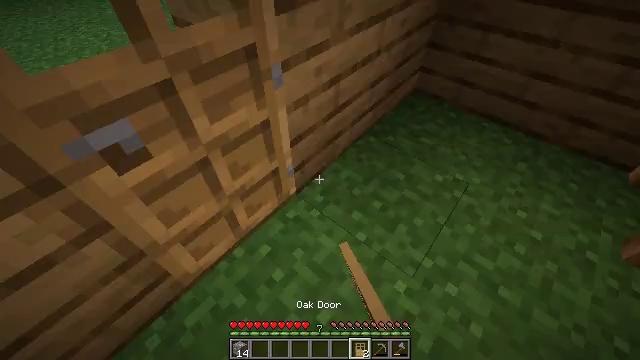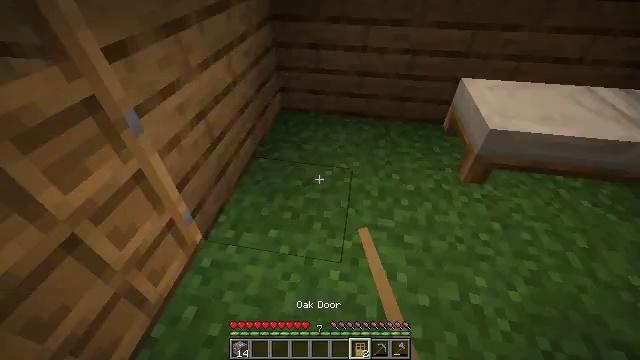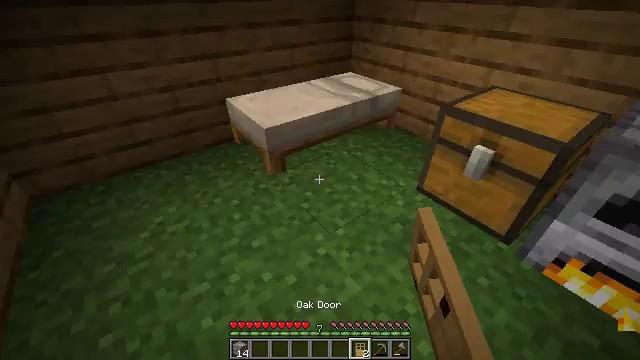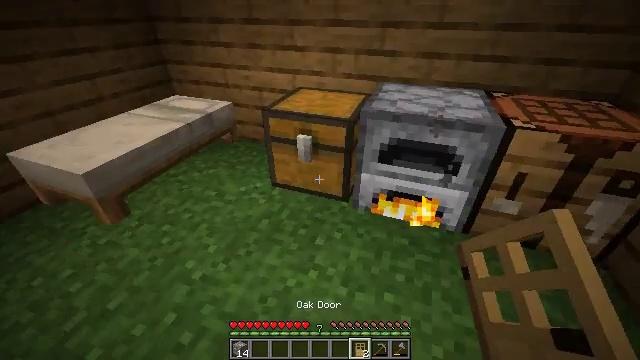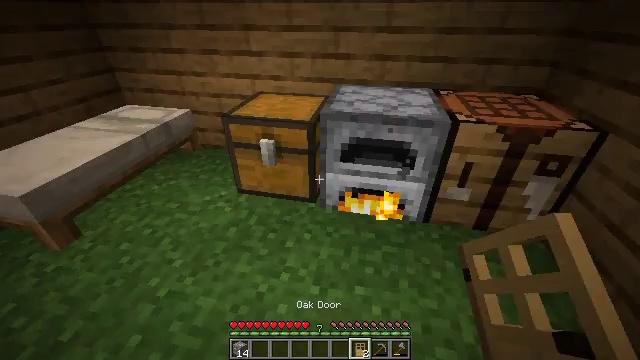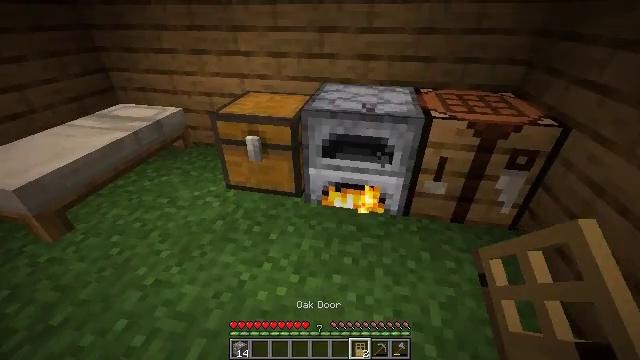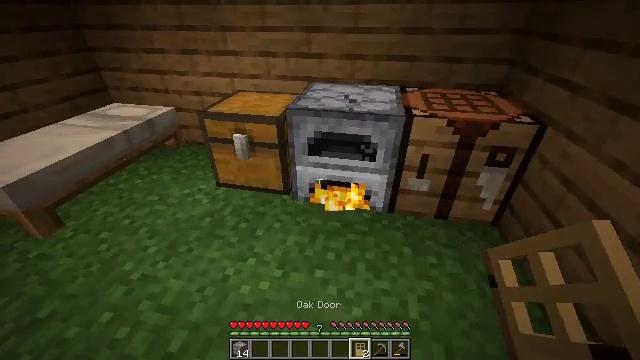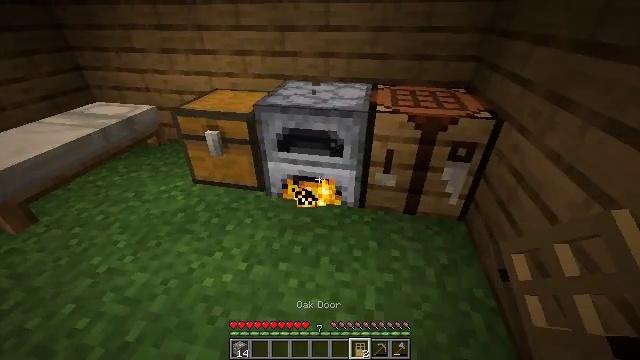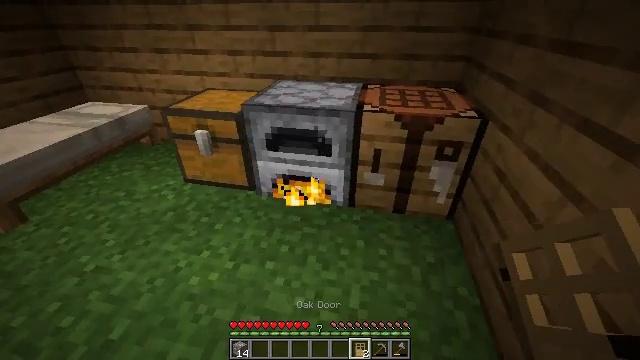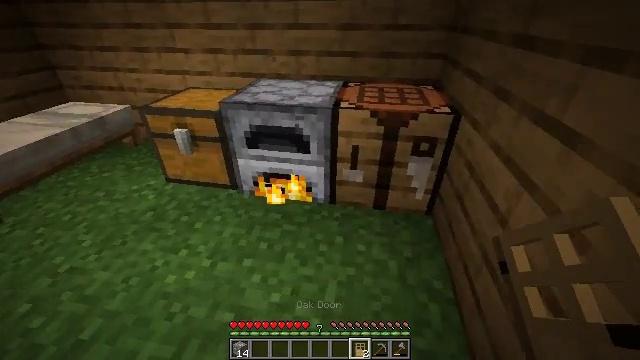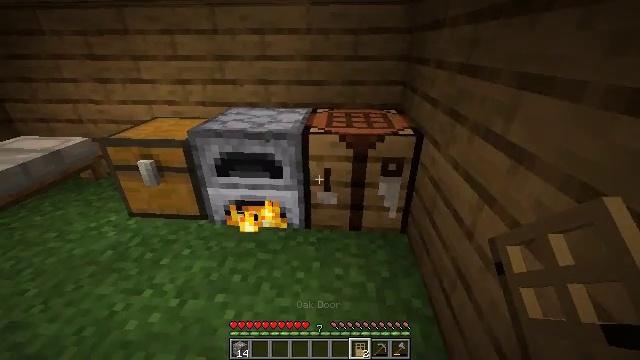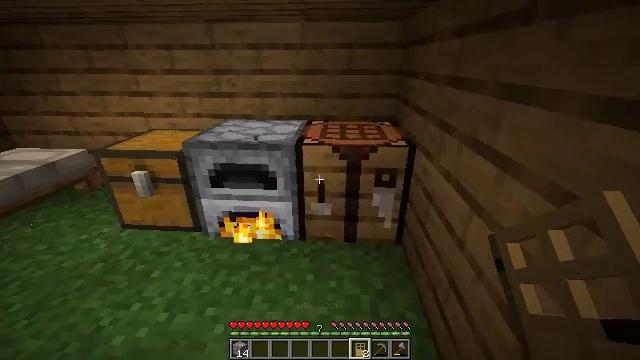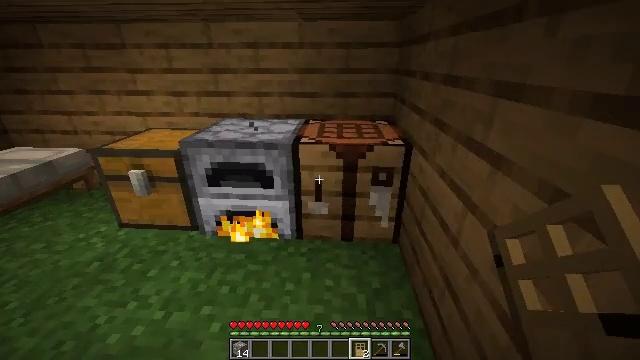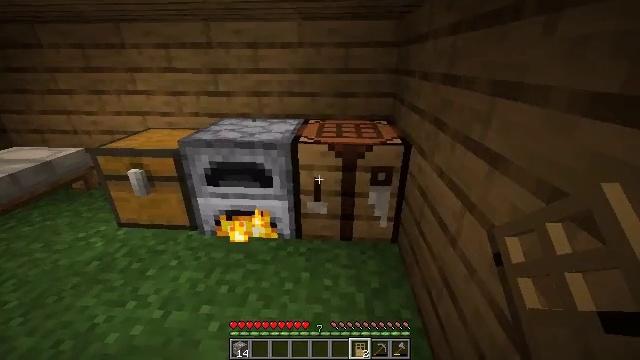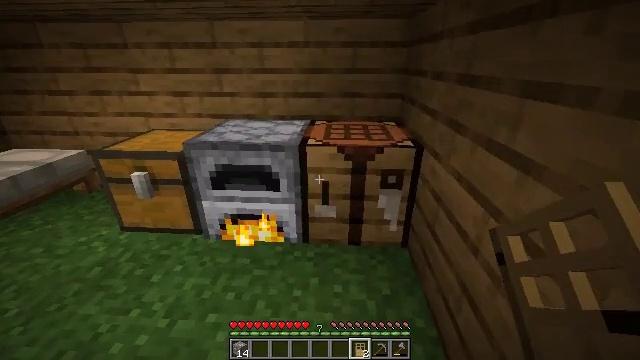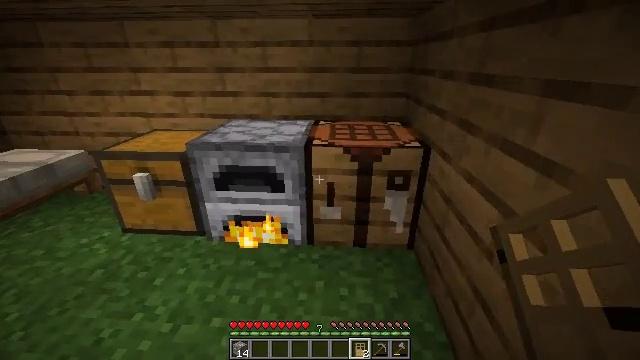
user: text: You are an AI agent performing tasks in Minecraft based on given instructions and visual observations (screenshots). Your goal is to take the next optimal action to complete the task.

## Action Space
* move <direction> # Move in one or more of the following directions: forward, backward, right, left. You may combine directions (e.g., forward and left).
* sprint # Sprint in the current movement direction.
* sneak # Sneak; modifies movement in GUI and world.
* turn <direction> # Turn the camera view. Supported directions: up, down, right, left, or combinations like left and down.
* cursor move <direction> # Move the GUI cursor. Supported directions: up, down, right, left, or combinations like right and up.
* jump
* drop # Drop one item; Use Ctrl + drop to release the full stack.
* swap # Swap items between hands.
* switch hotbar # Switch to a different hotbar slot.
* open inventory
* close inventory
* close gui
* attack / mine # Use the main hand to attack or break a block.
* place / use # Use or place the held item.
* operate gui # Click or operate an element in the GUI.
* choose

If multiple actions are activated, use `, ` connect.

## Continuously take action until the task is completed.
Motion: motion action
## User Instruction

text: craft item air
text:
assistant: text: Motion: move back, turn right and up
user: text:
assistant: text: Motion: move back, turn right and up
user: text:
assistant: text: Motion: move back and move right, turn right and up
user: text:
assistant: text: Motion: move back and move right, turn right
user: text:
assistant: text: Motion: move right
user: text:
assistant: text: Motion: move right
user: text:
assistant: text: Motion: move right
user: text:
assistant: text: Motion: no_op
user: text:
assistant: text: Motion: turn right
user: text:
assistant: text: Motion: turn right and up
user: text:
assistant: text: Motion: turn up
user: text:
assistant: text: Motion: no_op
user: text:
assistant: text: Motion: no_op
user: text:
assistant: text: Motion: move forward and move left
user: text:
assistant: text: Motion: move forward and move left
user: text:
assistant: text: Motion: move forward and move left
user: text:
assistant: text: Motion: move forward and move left
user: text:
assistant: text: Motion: move forward and move left
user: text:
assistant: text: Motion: move forward and move left
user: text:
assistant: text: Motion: no_op
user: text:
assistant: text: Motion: no_op
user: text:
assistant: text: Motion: no_op
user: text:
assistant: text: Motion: no_op
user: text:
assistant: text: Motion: no_op
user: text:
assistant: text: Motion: no_op
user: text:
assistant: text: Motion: no_op
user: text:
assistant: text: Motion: no_op
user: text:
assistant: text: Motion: move forward and move left
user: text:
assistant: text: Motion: move forward and move left
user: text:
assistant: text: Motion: move forward and move left